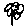
Label: flower